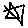
Label: star